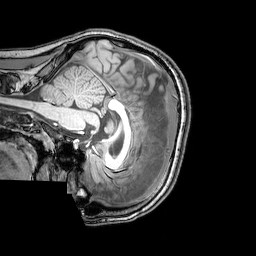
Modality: T1w
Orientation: sagittal
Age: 26
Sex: male
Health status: healthy
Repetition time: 0.081 s
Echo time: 0.037 s